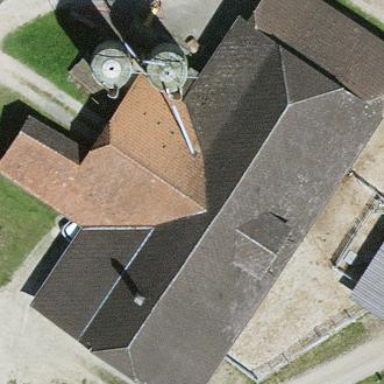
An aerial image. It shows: Farm building.